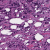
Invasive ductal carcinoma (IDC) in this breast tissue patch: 1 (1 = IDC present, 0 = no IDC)